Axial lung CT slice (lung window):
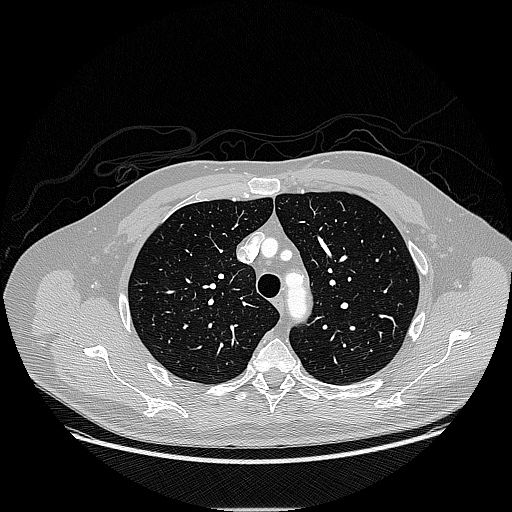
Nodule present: no